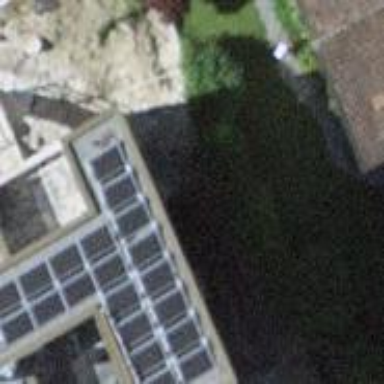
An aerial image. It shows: Solar power generator with photovoltaic panels.